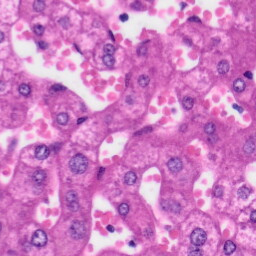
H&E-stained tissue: Liver